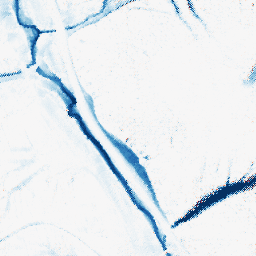
Category: morphological
Decomposition family: morphological_ellipse
Decomposition parameters: operation: closing
width: 20
height: 20
Upsampling method: regularized
Upsampling parameters: scale: 4
lambda_reg: 0.1
Upsampling scale: 4